Question: I have written a Spring program where the following classes, interfaces and xml files are in different packages. I use Eclipse Kepler.

### SelectClient.java
'''
package com.rajeev.spring.action;
import org.springframework.beans.factory.xml.XmlBeanFactory;
import org.springframework.core.io.ClassPathResource;
import org.springframework.core.io.Resource;
import com.rajeev.spring.DAOI.Select;
/**
* @author rajeev
*
*
*/
public class SelectClient {
/**
* @param args
*/
public static void main(String[] args) {
String path=System.getProperty("user.dir");
System.out.println(path+"/src/com/rajeev/spring/DAOImpl/SelectCfg.xml");
Resource resource=new ClassPathResource(path+"/src/com/rajeev/spring/DAOImpl/SelectCfg.xml");
XmlBeanFactory beanFactory=new XmlBeanFactory(resource);
Object object=beanFactory.getBean("sb");
Select select=(Select)object;
System.out.println("emp name is:"+select.fetchName(101));
}
}
'''
The problem is that when I execute the 'SelectClient.java', it is giving following error
The above exception, is due to the path. When I use the same path in run(windows+r) the particular file it is opening. I dont want to keep my configuration file out of any packages.
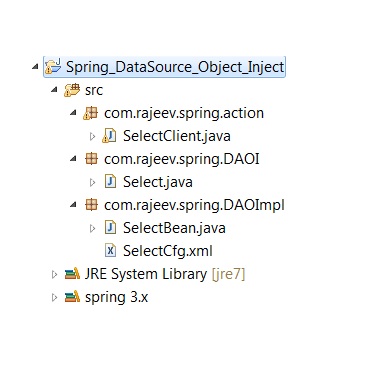
Answer: 'ClassPathResource' is used to refer the path of the resource in the classpath. The 'path' argument passed in the 'ClassPathResource' refers to the absolute path within the class path.So, use
'''
Resource resource=new ClassPathResource("com/rajeev/spring/DAOImpl/SelectCfg.xml");
'''
Try to use 'FileSystemResource' to mention absolute path in the filesystem